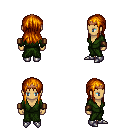
a pixel art fantasy rpg character, female body template, human, tanned skin, green robe, red pants, dark blonde unkempt hairstyle, bronze tiara, leather bracers, metal boots, four views (front, back, left, right), 2x2 character sprite sheet, small pixel art, hard edges, no anti-aliasing